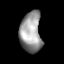
Tissue: lung
Cell type: Myeloid cells
Senescence score: 0.5882
Nuclear area (px): 848
Mean DAPI intensity: 153.685